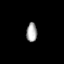
Tissue: prostate
Cell type: B cells
Senescence score: 0.7747
Nuclear area (px): 200
Mean DAPI intensity: 166.835